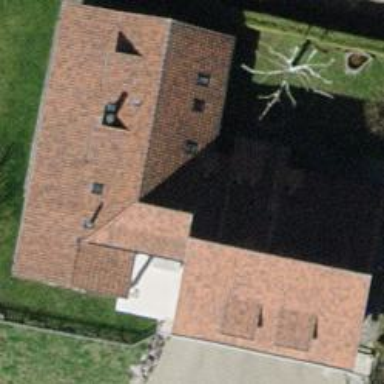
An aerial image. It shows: Detached building with gabled roof.